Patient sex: M
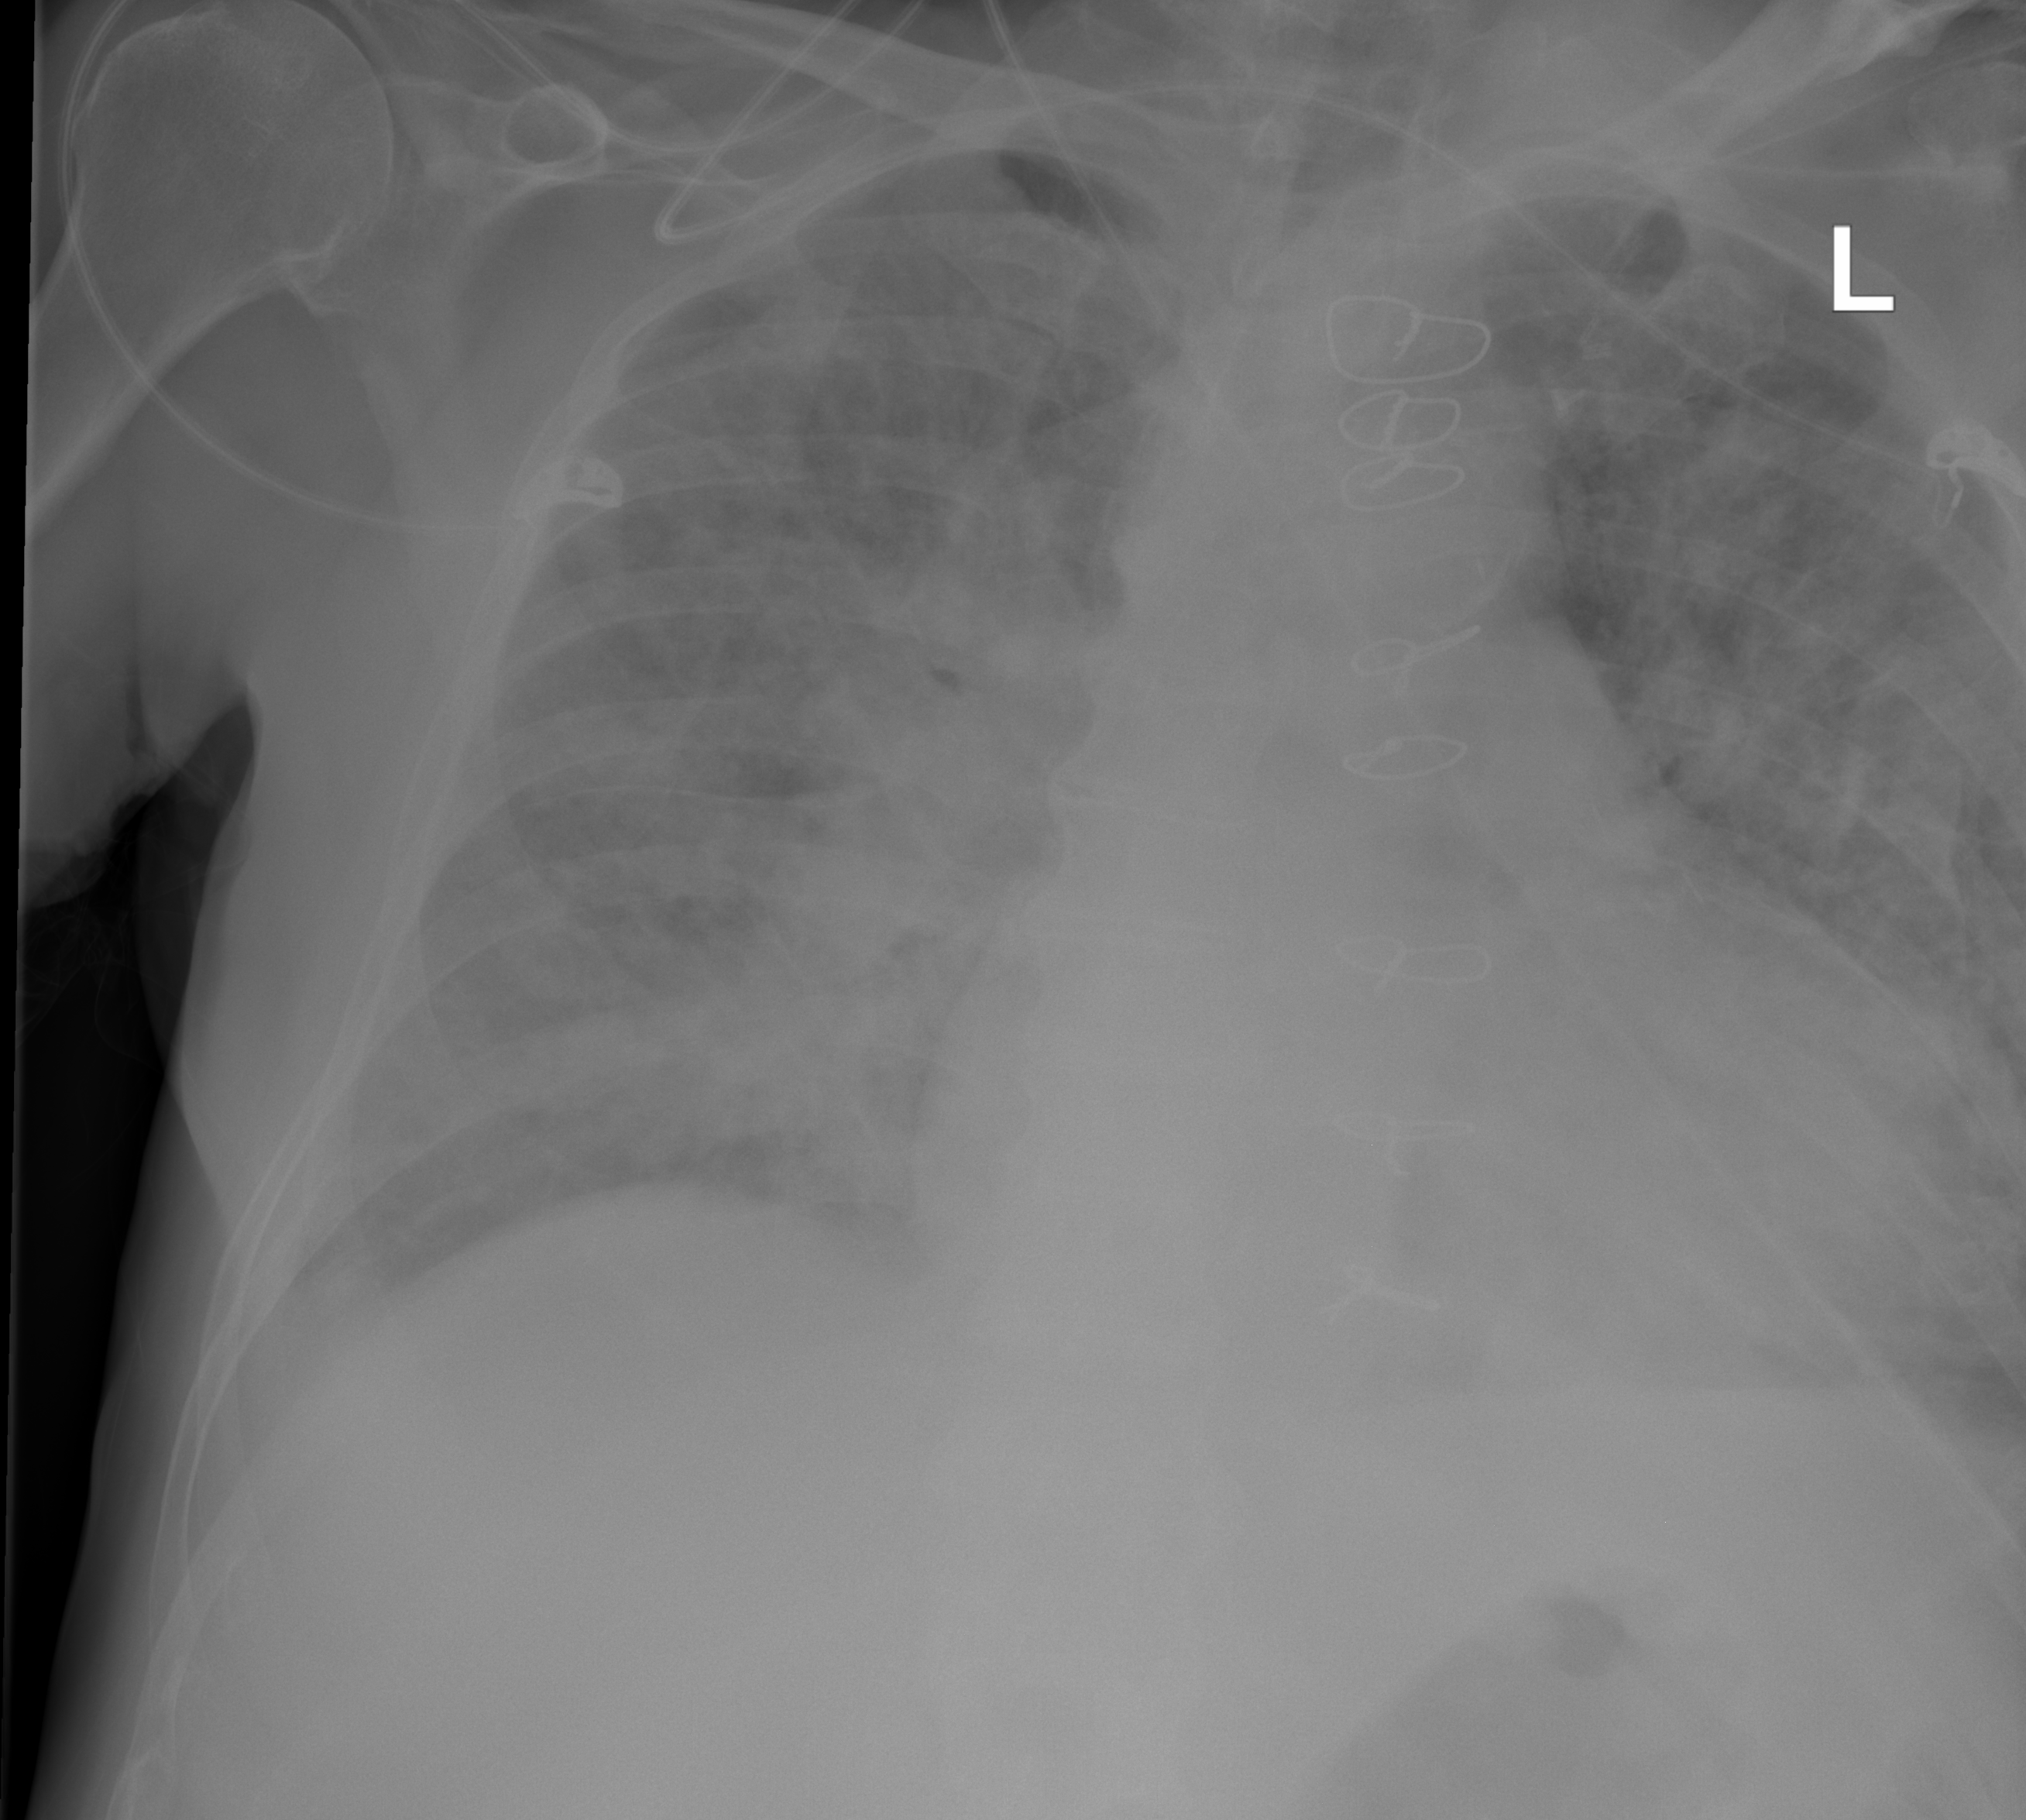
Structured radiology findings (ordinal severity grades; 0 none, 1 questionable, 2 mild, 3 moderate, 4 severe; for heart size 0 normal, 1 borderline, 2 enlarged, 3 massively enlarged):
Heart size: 1
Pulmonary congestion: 2
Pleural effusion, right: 2
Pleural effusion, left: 2
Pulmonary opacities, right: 4
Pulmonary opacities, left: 3
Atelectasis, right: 3
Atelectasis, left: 2